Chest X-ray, PA view. Patient: 44 years old, sex F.
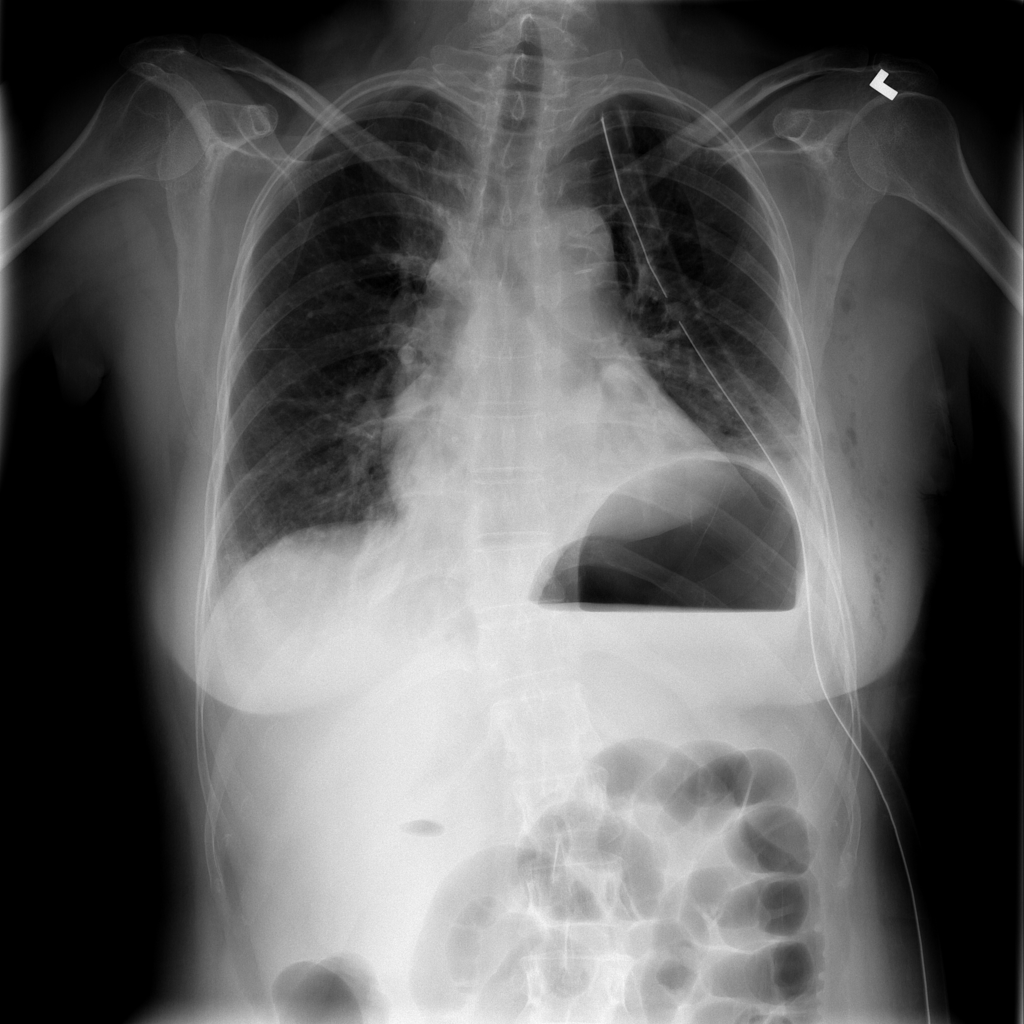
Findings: No Finding